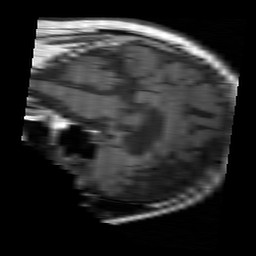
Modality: T1w
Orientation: sagittal
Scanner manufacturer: siemens
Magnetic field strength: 1.5 T
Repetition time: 0.58 s
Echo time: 0.012 s